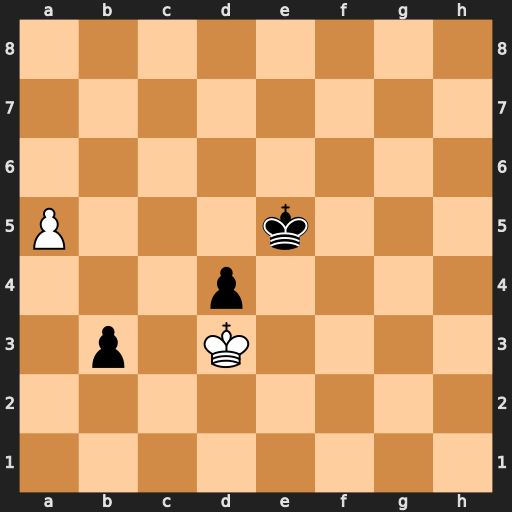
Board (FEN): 8/8/8/P3k3/3p4/1p1K4/8/8
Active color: w
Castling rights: -
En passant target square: -
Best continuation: a6 Kd6 a7 b2 Kc2 d3+ Kxb2